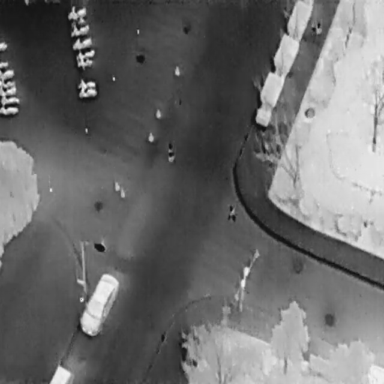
There are 20 objects shown in the infrared image, including four People, two Cars, and 14 Bicycles.